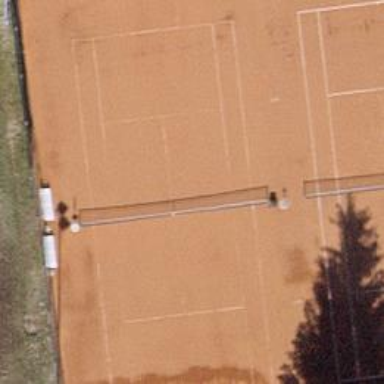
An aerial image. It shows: Sandy tennis court in leisure land pitch.